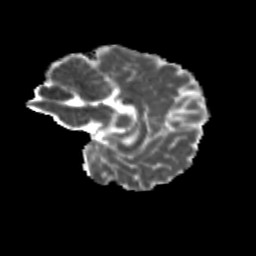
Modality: MD
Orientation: sagittal
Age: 11
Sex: female
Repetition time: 9.512 s
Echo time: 0.089 s